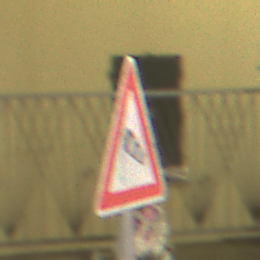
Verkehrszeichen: SeitenwindVonLinks
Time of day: Night
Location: Outdoor (Urban)
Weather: PartlyCloudy
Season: NotSpecified
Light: Artificial